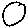
Label: circle